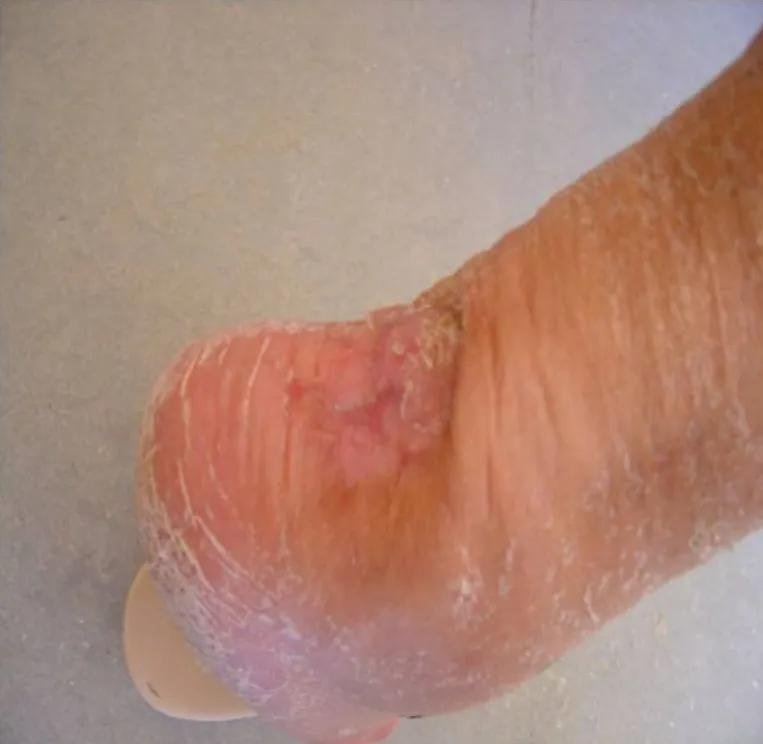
Complete, stable coverage, ten weeks post op.
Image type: medical_photograph (skin_photograph)